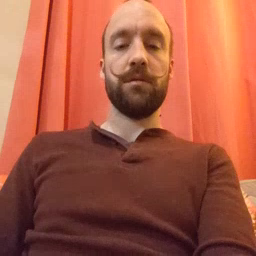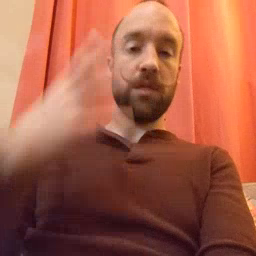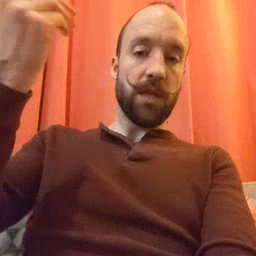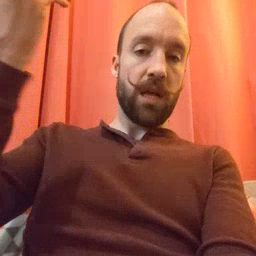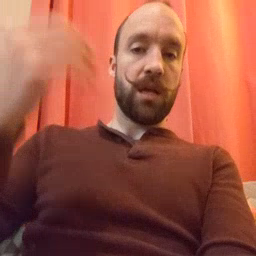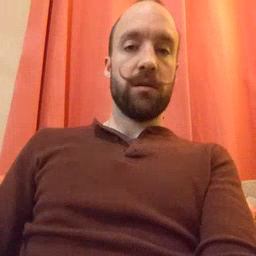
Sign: outside